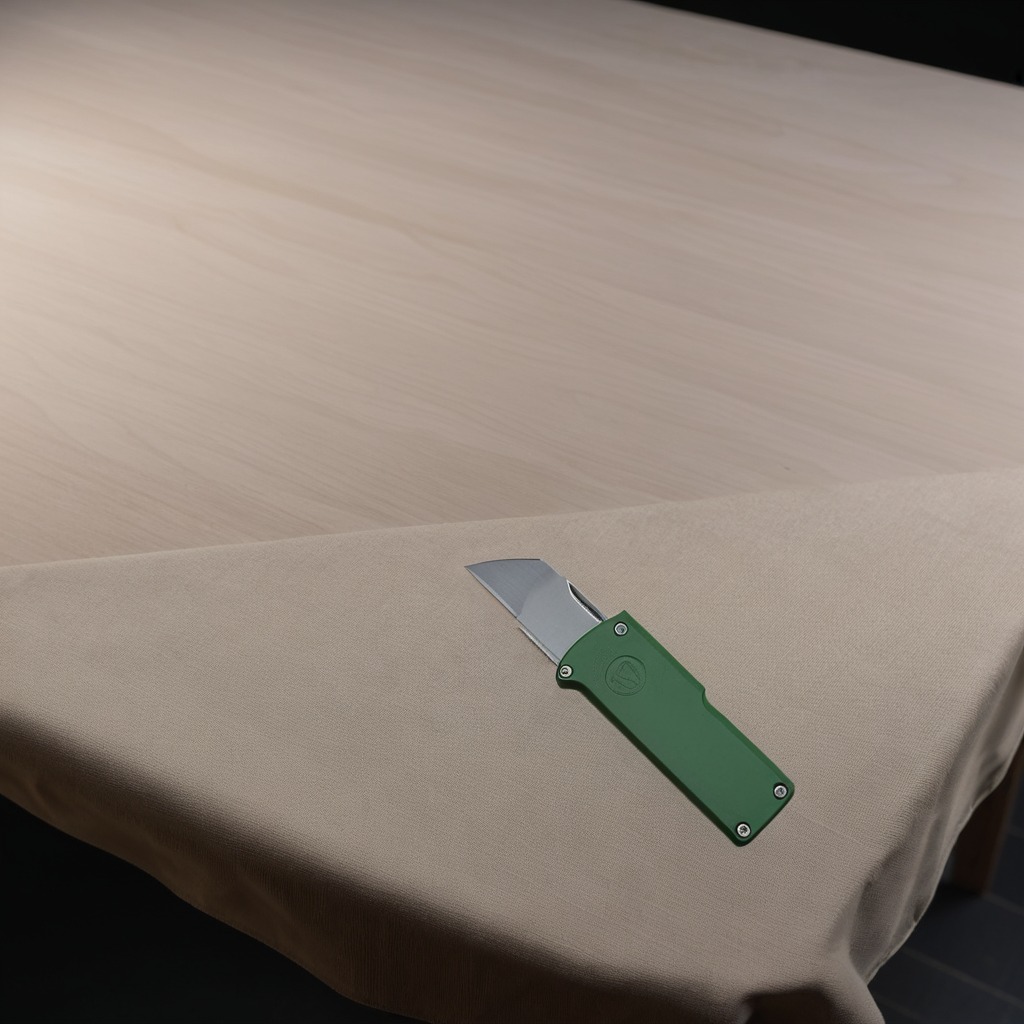
A utility knife is lying on a wooden table inside a workshop at night with soft shadows beneath the cloth.